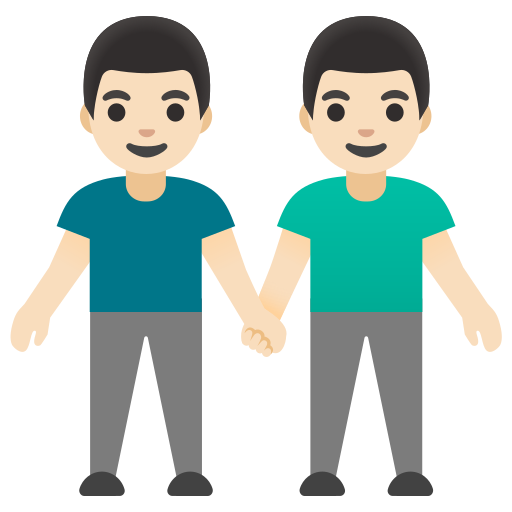
Emoji: 👬🏻